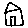
Label: house